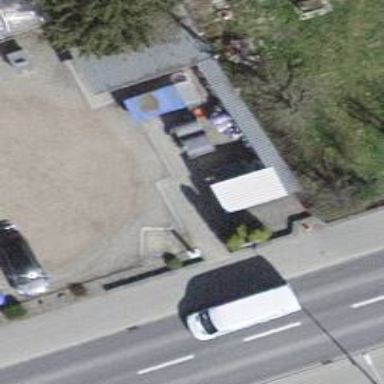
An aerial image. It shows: Recycling container for recycling.